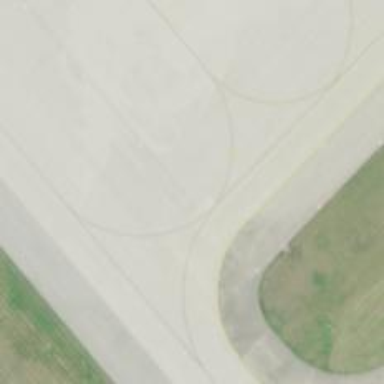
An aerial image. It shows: Image of taxiway at airport.